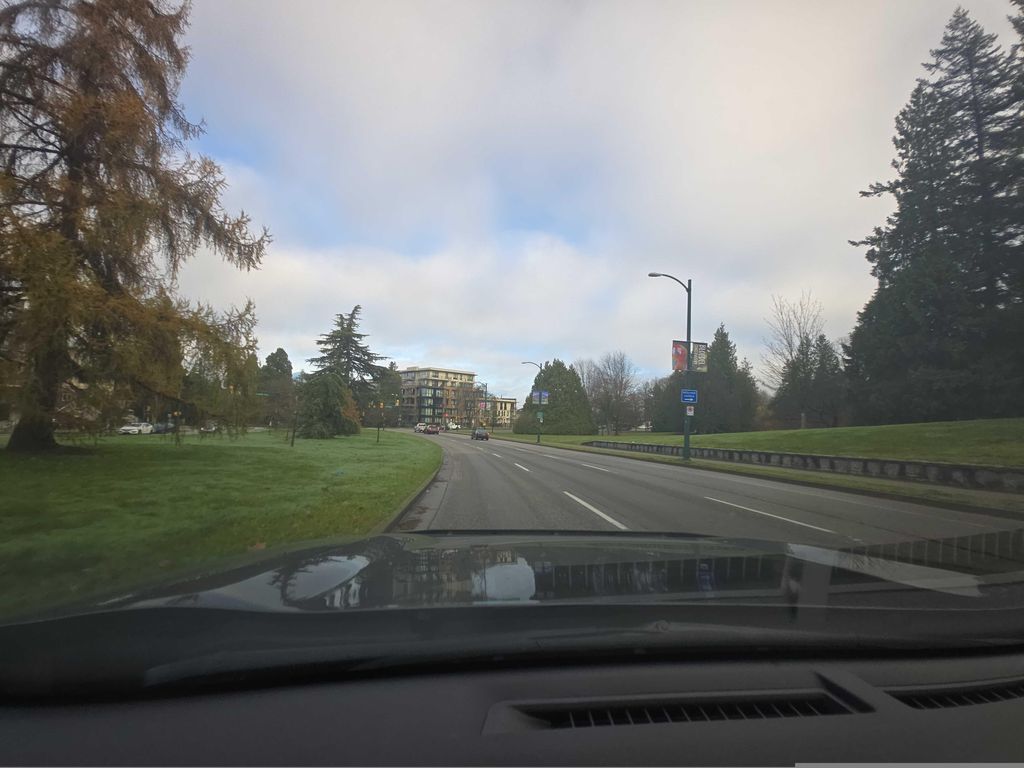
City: vancouver